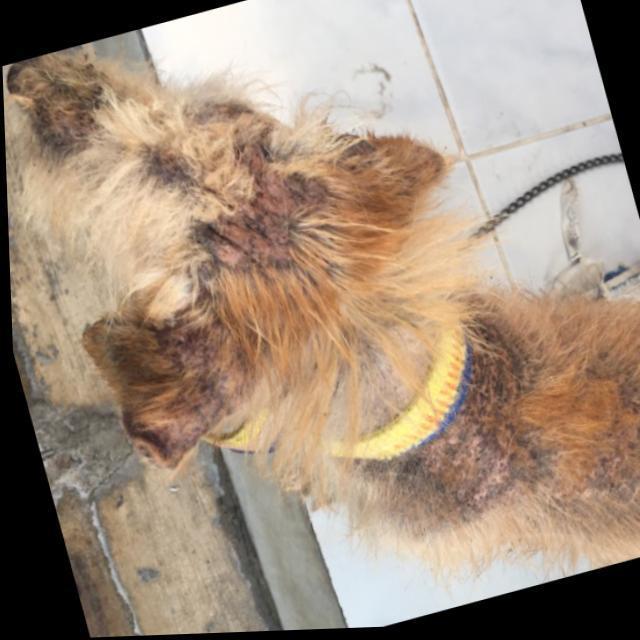
Canine demodicosis (Demodex mange) — caused by Demodex canis mites. Presents with alopecia, follicular papules, pustules, and comedones. Often localized on face and forelimbs.